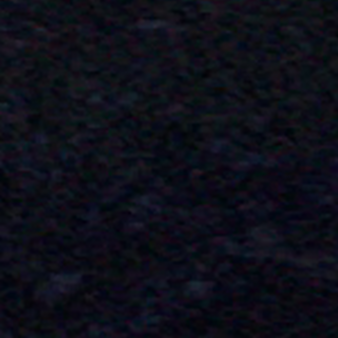
Label: other